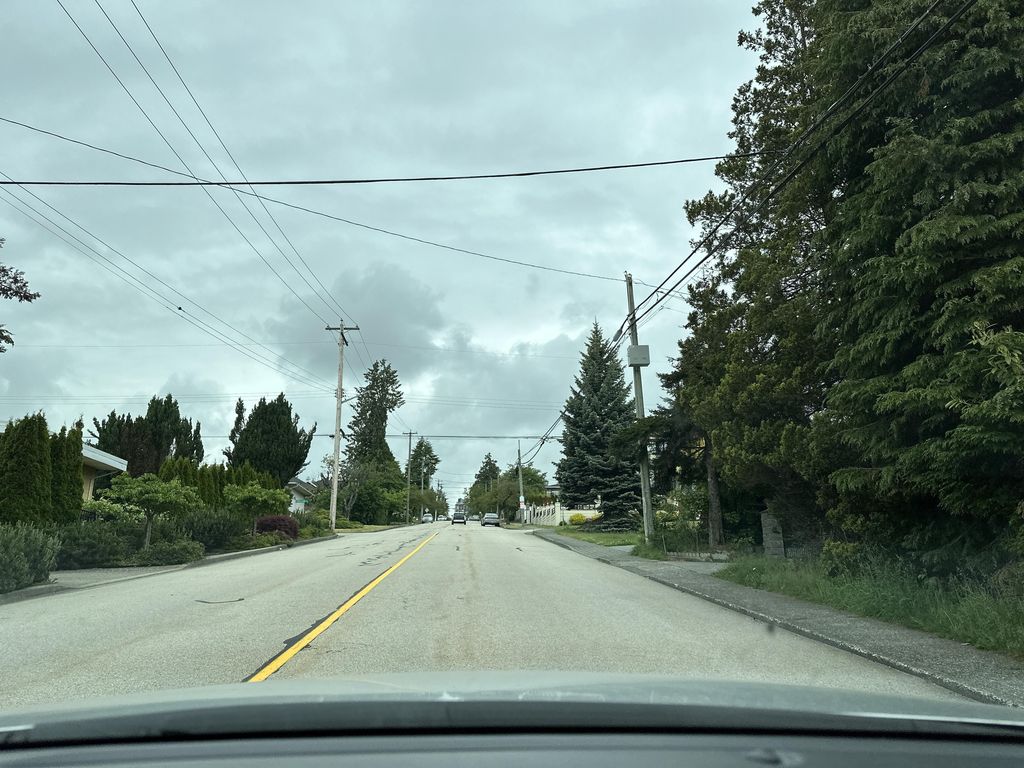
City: vancouver